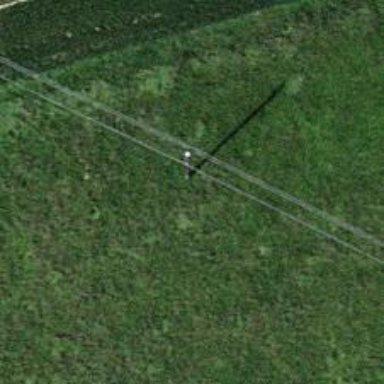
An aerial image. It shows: Power pole.